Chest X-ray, PA view. Patient: 68 years old, sex F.
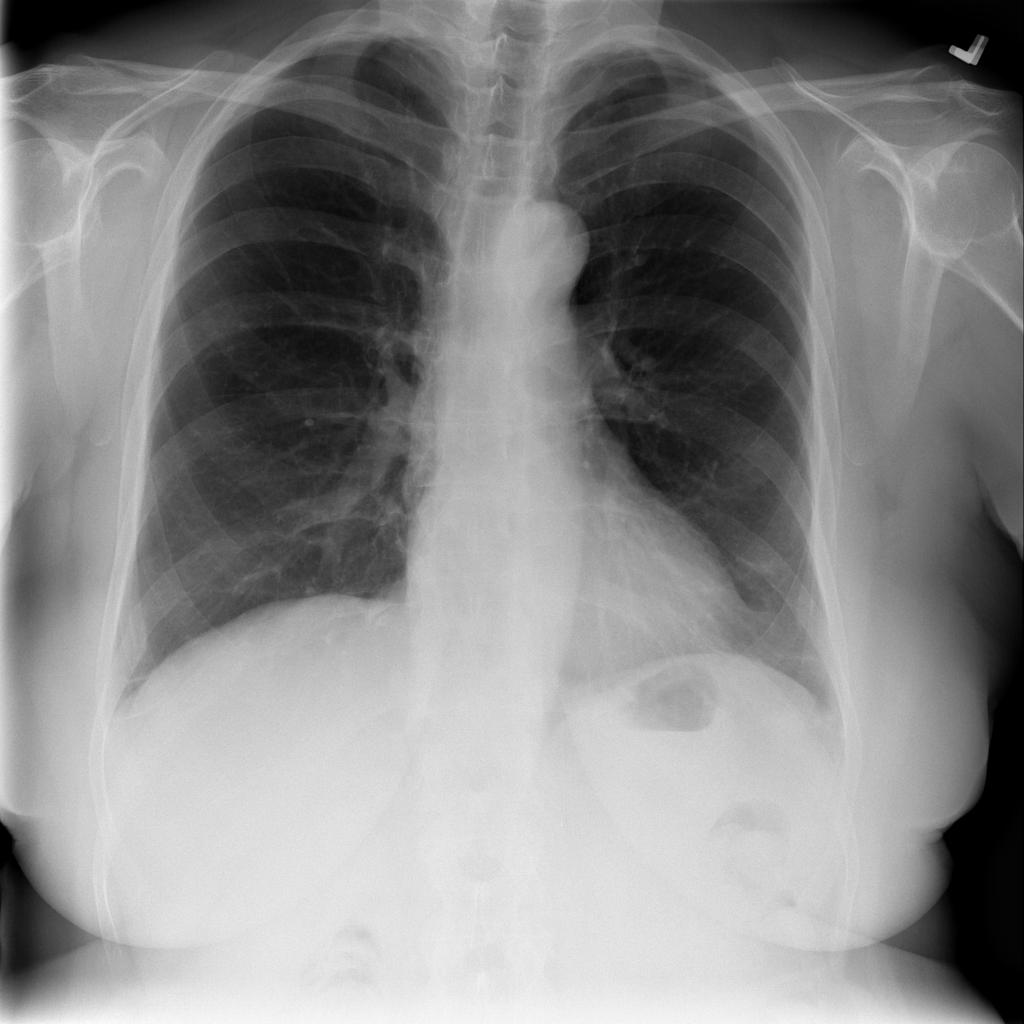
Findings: No Finding